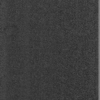
Label: dusty